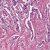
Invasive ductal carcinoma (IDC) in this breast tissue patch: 1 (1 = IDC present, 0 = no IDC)